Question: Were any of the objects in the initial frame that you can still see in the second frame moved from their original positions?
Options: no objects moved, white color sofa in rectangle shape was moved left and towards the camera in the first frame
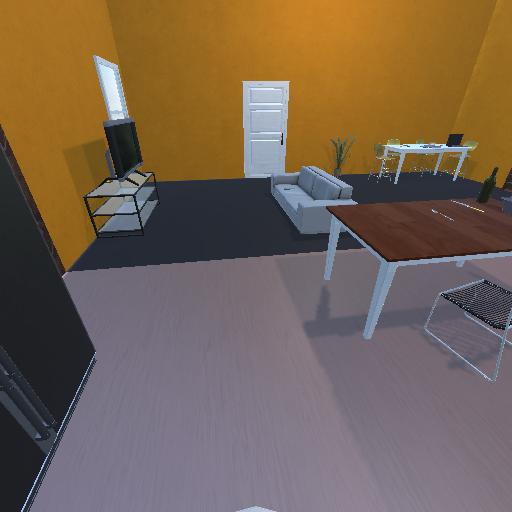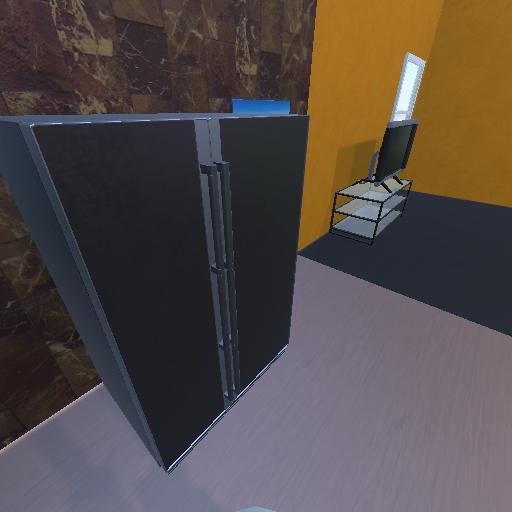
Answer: no objects moved